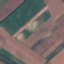
Land use / land cover class: AnnualCrop